Question: I have a file called 'val_ref.c' and I compiled it using the command flag:
'gcc val_ref.c -DDEBUG'
after that, I opened gdb using the following command:
'gdb a' % the resulting execuatable is called a
Then I used the following commands to set breakpoints and run the debugger:
'''
(gdb) break main
(gdb) break incvar
(gdb) run
(gdb) continue
'''
However, I cannot see the line-by-line proceeding information on the console. Instead, I see this:

I am not sure what I am doing wrong. For example, if I was to build this as a console application in VS2010 or Eclipse Kepler (with MinGW toolchain), and then run 'gdb' on the exec, it will work perfect, (I think). Seems like I am not adding the correct directives/flags in my compile. Can anybody help me with it?
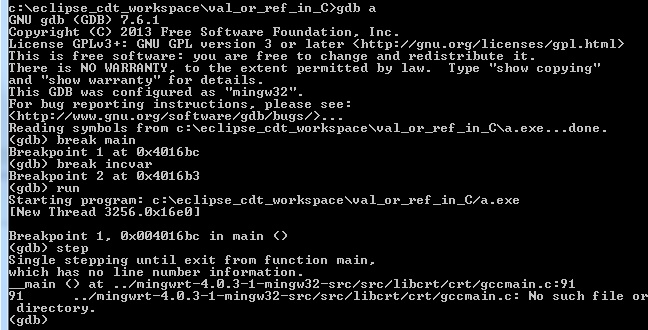
Answer: How about the -g flag? This the usual flag for gdb..